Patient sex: M
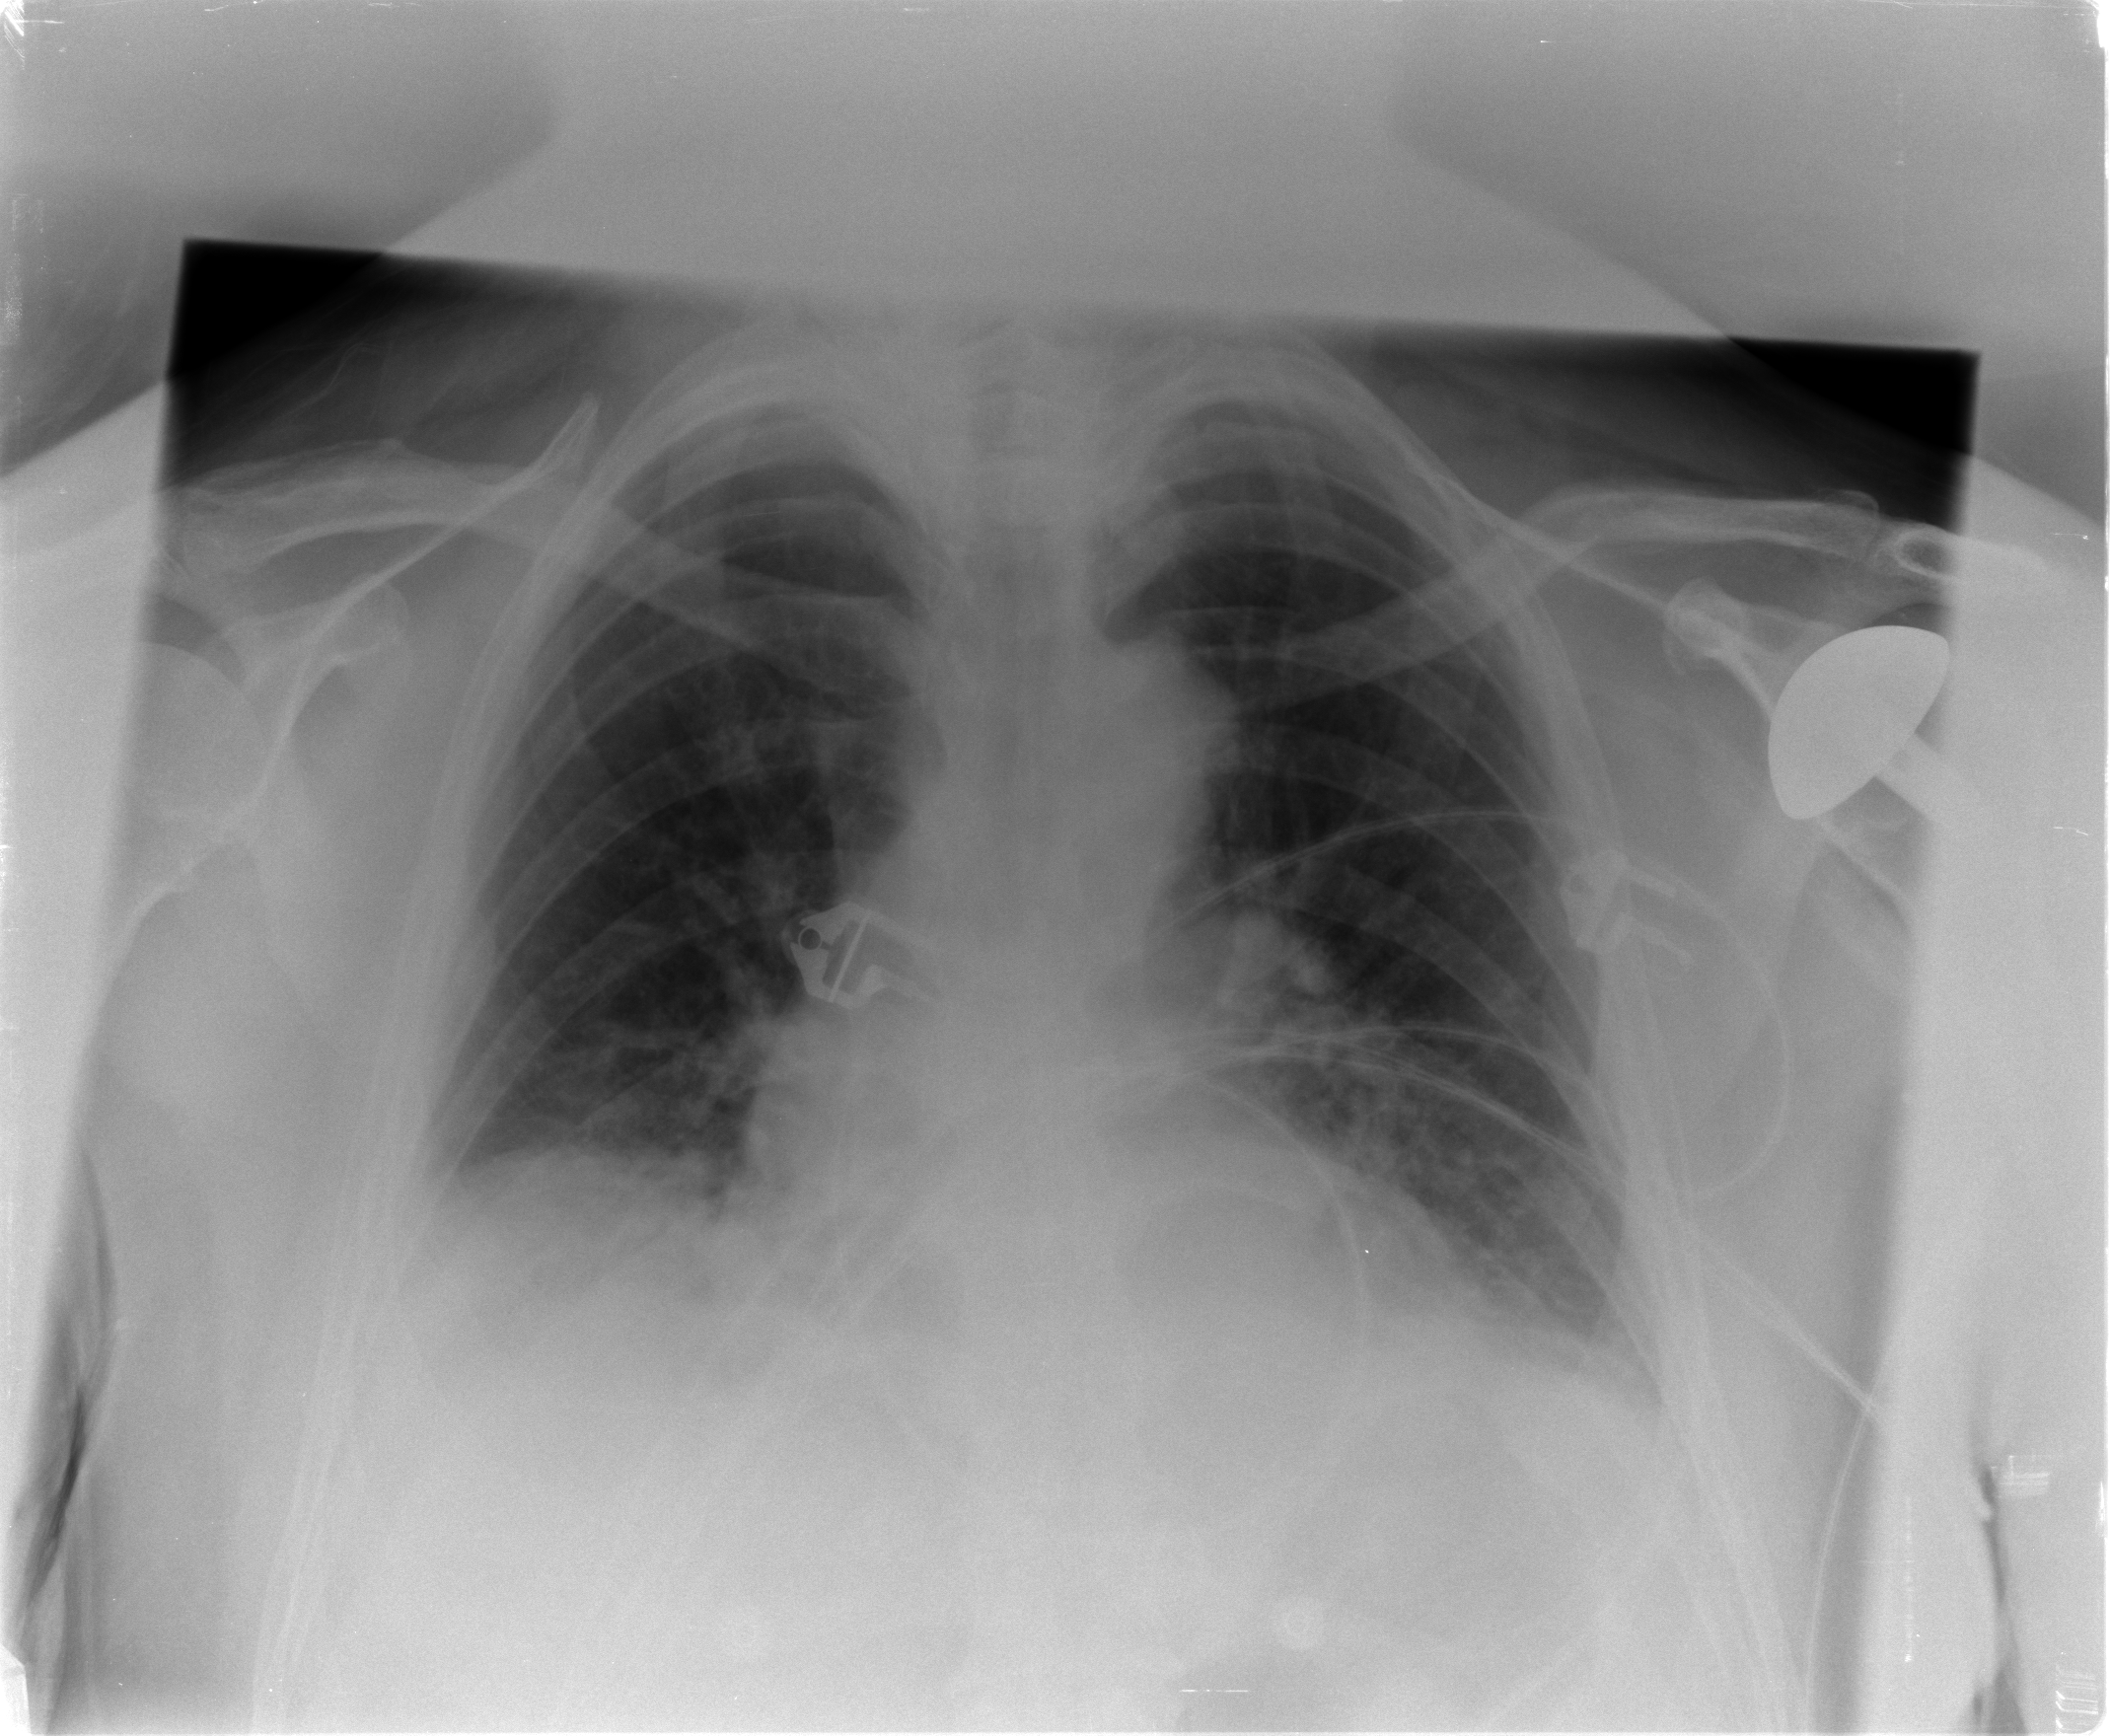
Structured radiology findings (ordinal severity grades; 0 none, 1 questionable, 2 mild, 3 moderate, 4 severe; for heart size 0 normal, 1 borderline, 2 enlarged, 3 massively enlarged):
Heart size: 0
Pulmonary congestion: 0
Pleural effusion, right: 2
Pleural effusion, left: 2
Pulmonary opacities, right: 0
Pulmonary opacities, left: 2
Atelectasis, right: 2
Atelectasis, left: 2